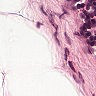
Metastatic tissue present: no